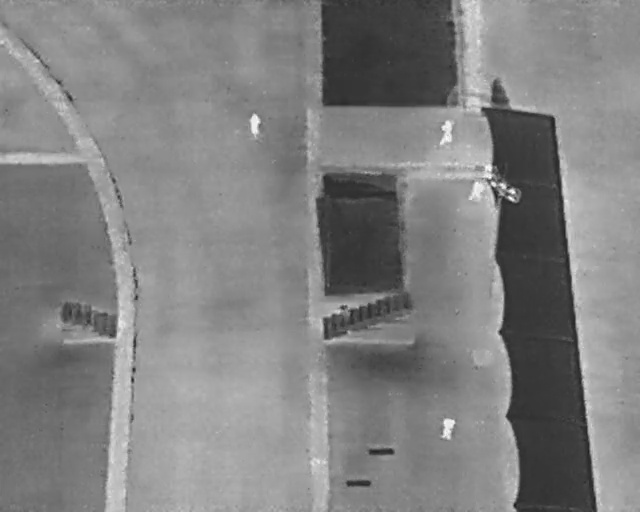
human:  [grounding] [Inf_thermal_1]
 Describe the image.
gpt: In the satellite image, there is  <ref>2 large person </ref> <box>[[37, 22, 42, 25, 172], [67, 24, 71, 26, 2]]</box> located at top,  <ref>1 large person </ref> <box>[[67, 82, 72, 84, 12]]</box> located at bottom right.